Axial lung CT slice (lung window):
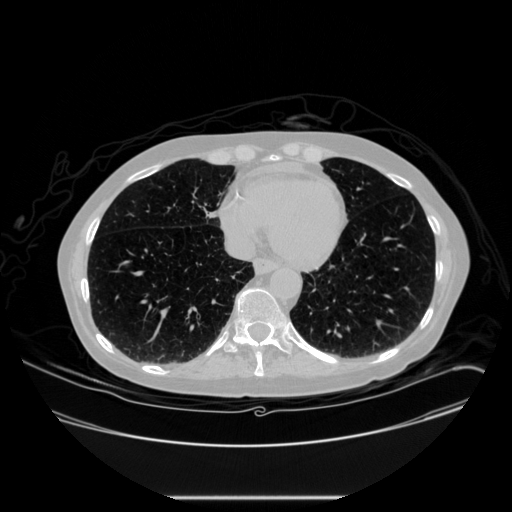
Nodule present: no